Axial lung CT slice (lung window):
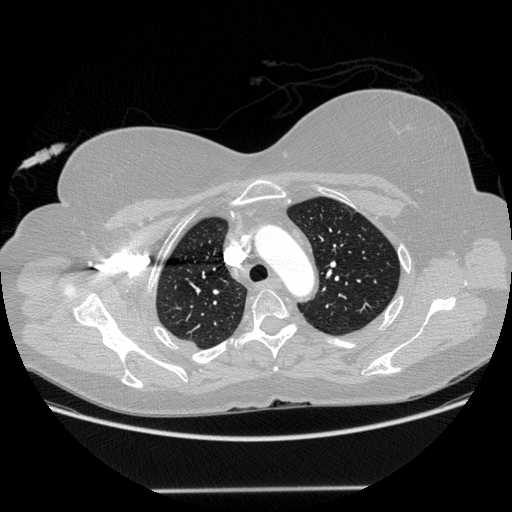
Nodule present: no